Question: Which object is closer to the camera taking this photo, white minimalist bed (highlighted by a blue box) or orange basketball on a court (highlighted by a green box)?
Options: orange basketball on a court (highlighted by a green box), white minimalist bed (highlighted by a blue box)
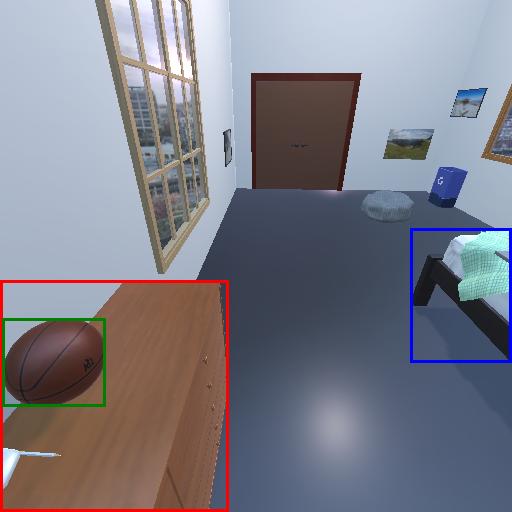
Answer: orange basketball on a court (highlighted by a green box)